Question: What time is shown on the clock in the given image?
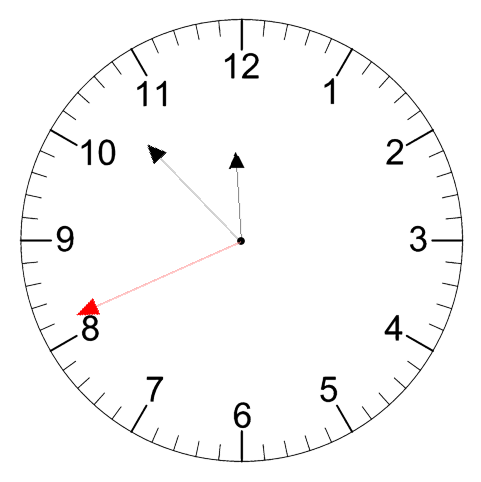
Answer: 11:52:41